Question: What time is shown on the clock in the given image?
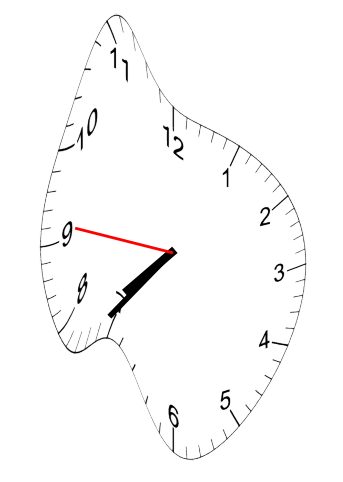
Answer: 07:36:46